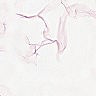
Metastatic tissue present: no